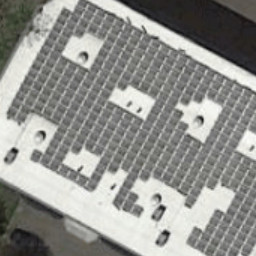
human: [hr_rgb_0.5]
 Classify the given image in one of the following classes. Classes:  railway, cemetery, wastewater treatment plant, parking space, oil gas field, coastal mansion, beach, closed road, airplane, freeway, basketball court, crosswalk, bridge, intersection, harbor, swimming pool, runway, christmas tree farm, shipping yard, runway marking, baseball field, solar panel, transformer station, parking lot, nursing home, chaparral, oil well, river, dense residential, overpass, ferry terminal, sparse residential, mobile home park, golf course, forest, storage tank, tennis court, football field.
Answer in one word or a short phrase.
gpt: solar panel